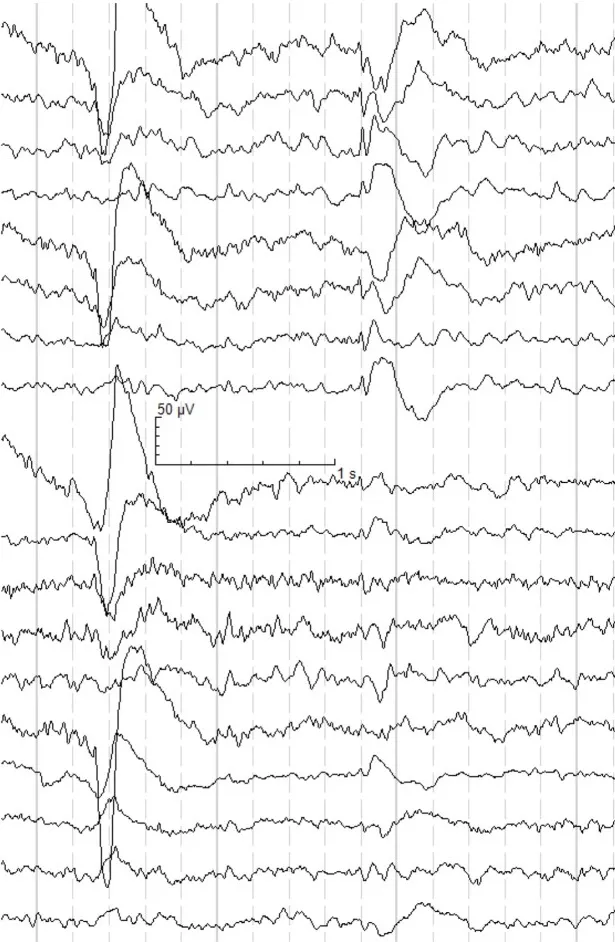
Ictal EEG recording during long-term video-EEG monitoring: Generalized spike-wave complex with fronto-central maximum associated with a habitual myoclonic jerk of the right hand during writing. Longitudinal bipolar montage, 50 Hz notch filter, low-pass filter 30 Hz, high-pass filter 1 Hz.
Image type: electrography (eeg)